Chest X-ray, PA view. Patient: 63 years old, sex F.
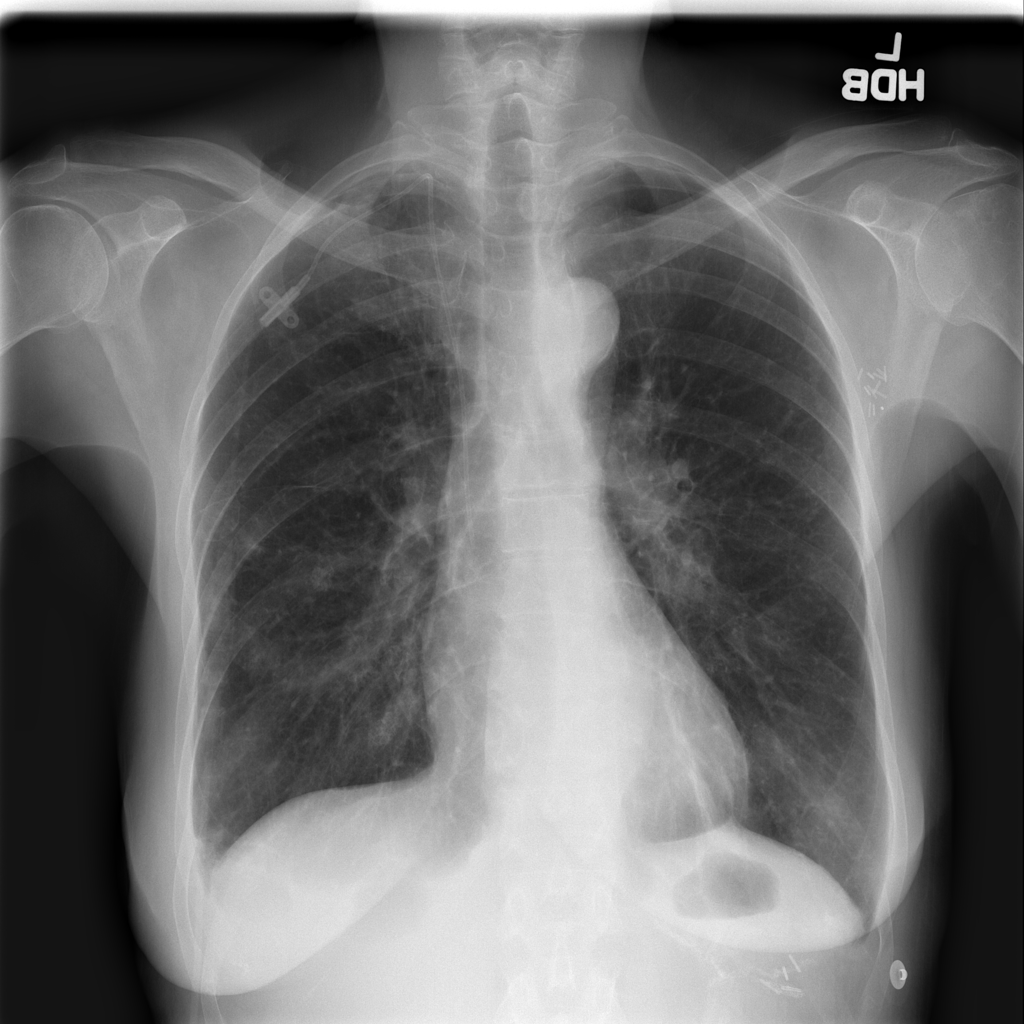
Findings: Effusion, Infiltration, Nodule